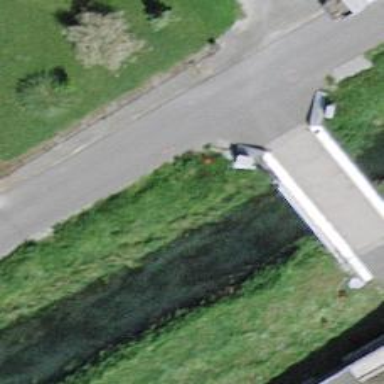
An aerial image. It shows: Culvert underpass for canal.